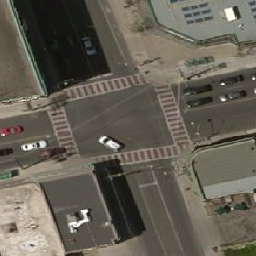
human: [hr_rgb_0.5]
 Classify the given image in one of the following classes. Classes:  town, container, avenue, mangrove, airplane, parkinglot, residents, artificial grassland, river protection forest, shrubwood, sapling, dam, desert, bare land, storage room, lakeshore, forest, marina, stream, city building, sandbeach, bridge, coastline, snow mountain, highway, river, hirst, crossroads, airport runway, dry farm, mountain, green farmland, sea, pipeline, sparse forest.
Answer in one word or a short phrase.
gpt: crossroads